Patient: sex F, age 55
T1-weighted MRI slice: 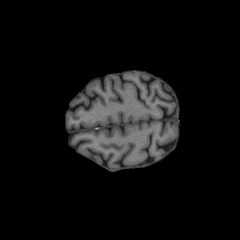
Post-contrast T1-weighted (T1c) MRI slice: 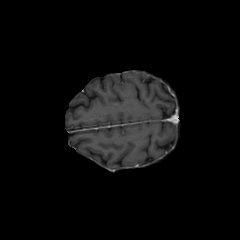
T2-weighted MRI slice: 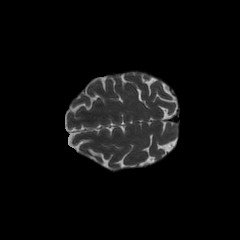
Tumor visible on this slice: no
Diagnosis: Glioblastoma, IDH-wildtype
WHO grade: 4